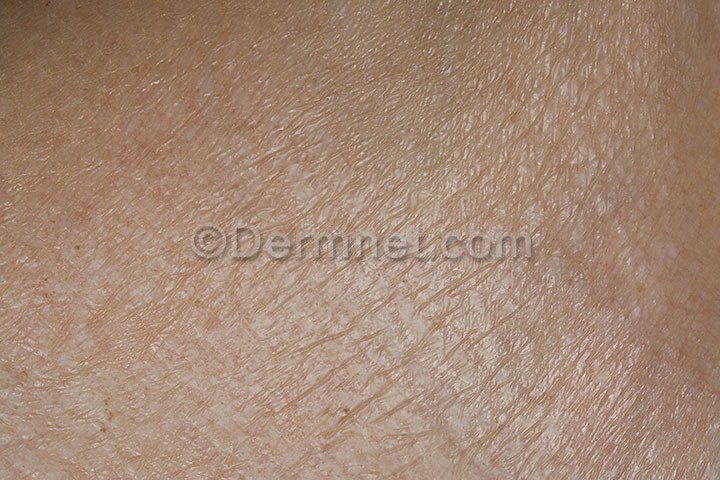
Disease: Psoriasis pictures Lichen Planus and related diseases